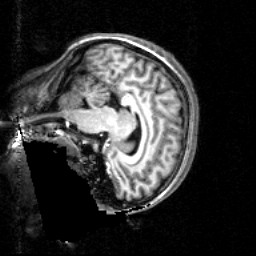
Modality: T1w
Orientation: sagittal
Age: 24
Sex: female